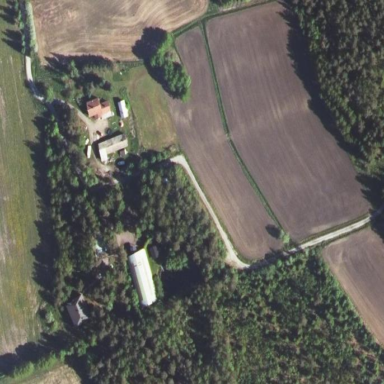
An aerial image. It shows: Farmyard area.